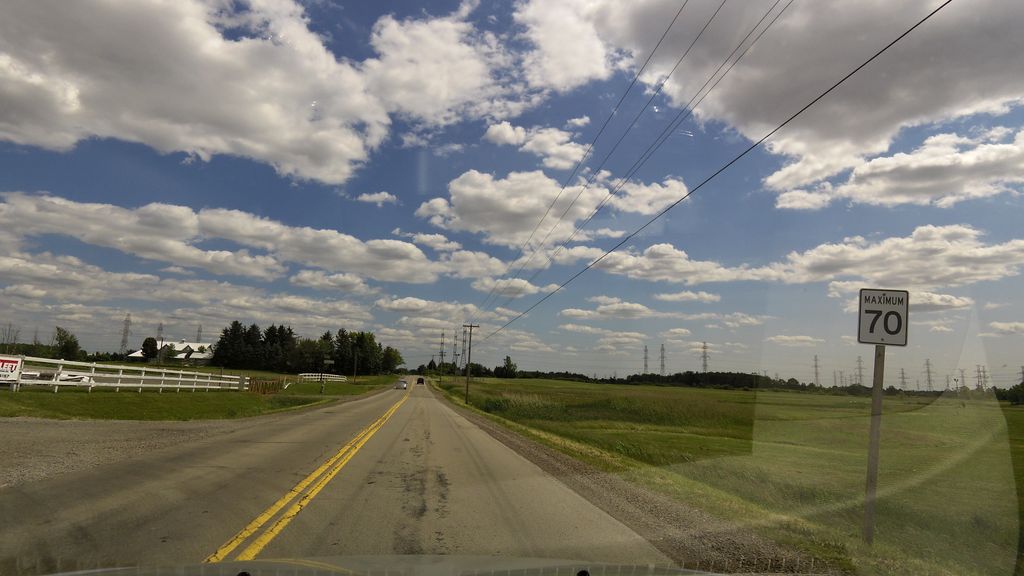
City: hamilton